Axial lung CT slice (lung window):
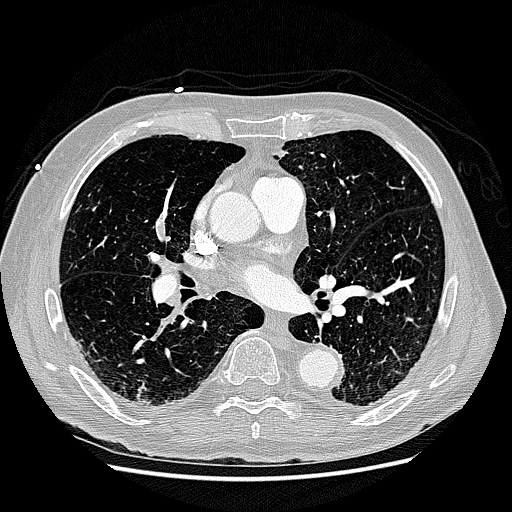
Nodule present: no